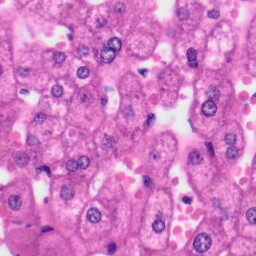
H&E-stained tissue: Liver